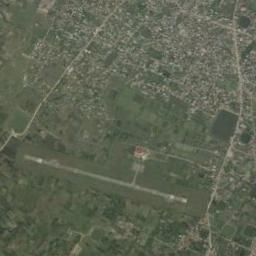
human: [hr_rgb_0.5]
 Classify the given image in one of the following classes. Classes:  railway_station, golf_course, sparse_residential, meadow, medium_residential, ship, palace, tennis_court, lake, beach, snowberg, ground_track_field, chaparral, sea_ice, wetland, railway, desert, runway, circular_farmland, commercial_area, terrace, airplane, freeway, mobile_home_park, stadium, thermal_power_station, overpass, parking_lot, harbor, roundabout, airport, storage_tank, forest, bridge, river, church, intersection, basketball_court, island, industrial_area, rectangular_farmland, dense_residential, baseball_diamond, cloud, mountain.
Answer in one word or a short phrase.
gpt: airport